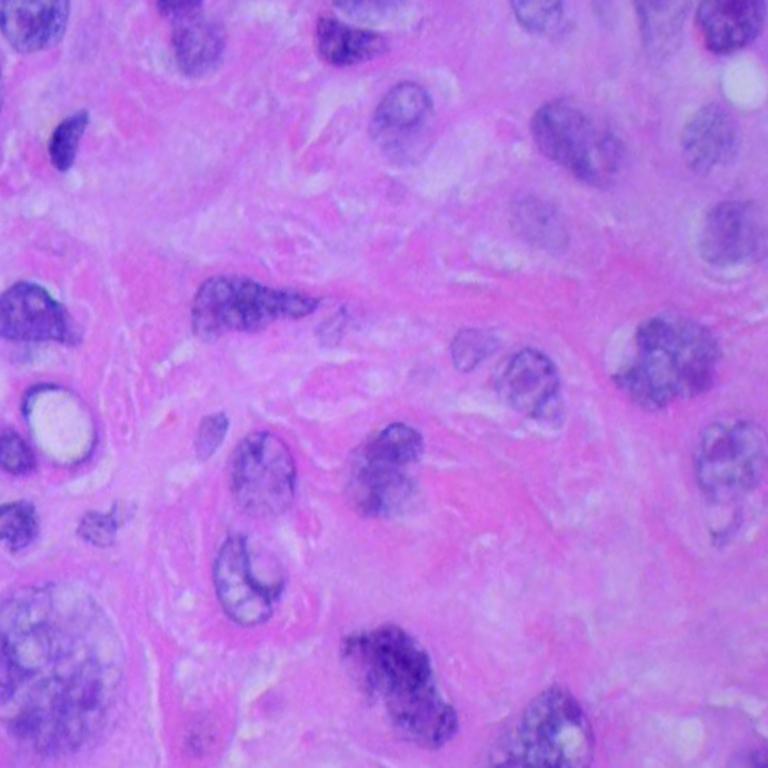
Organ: lung
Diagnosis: squamous carcinomas